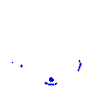
Particle: kaon